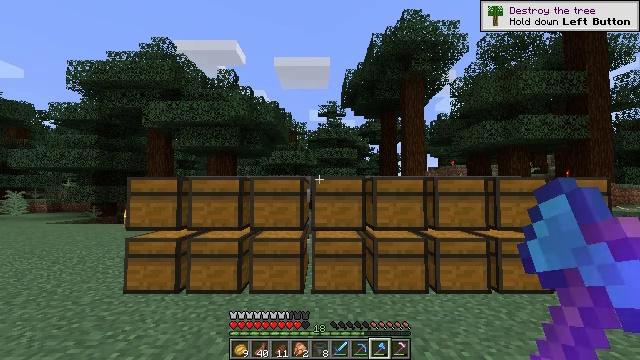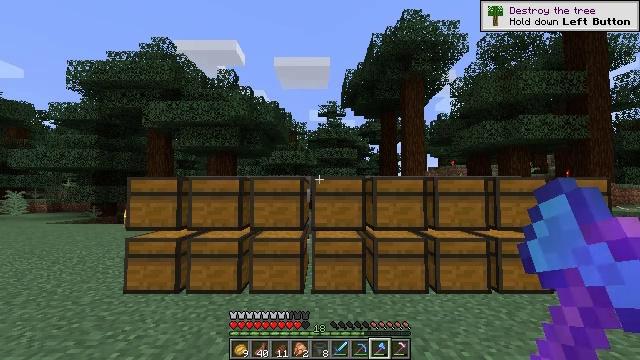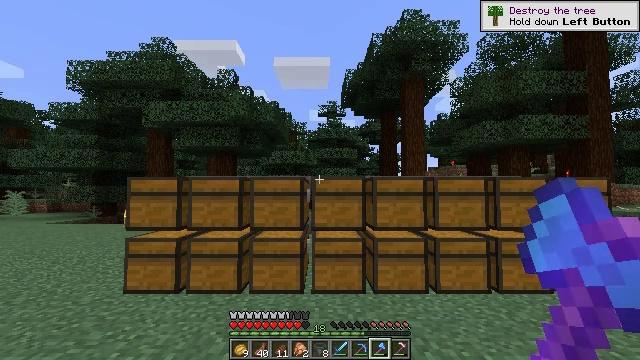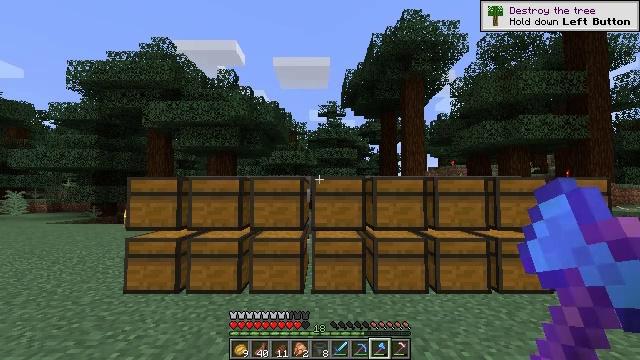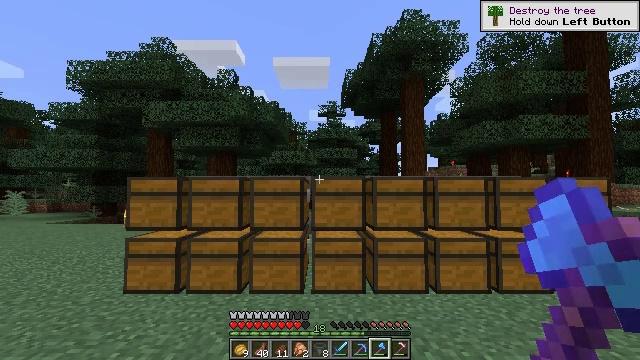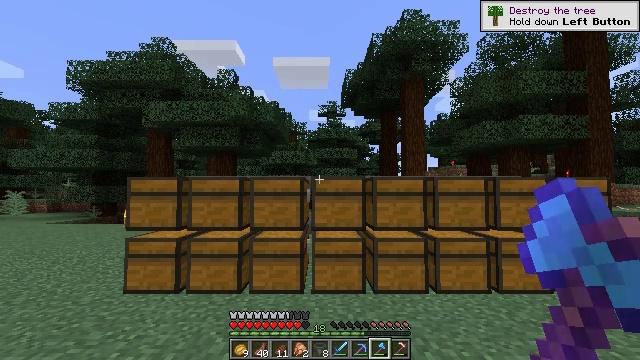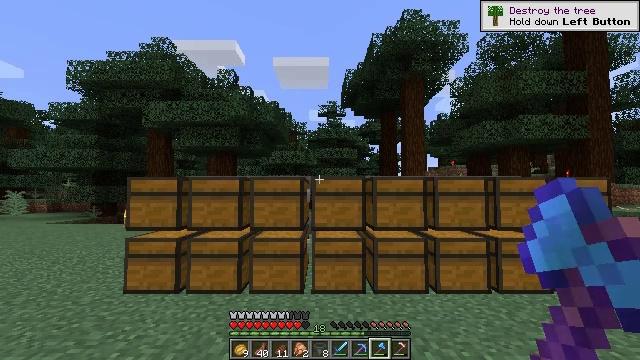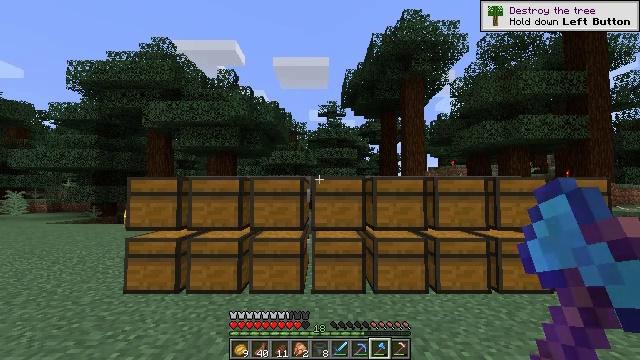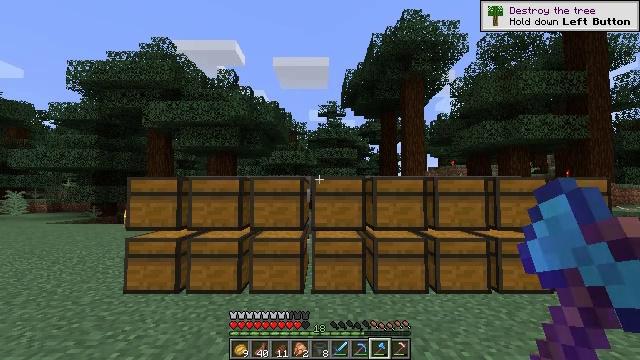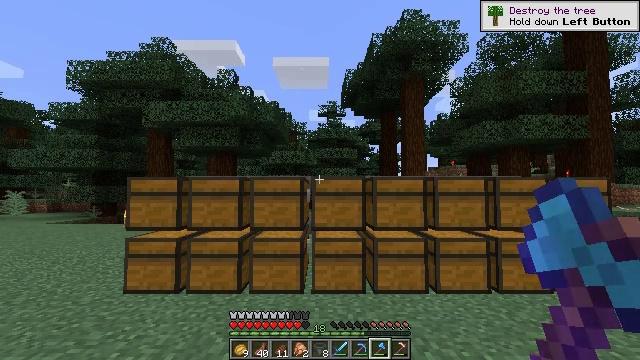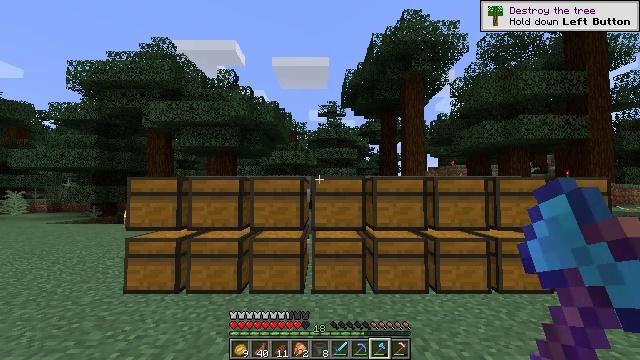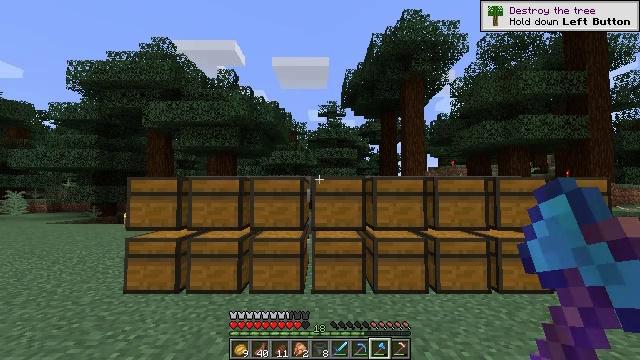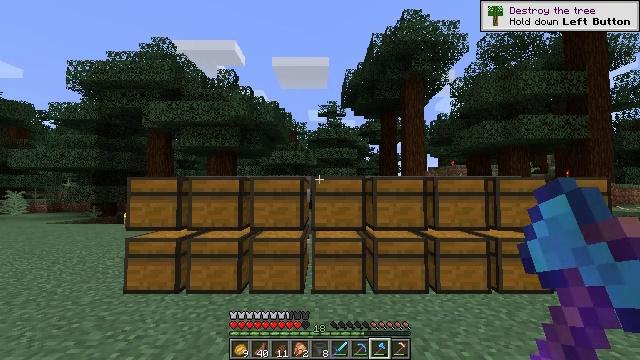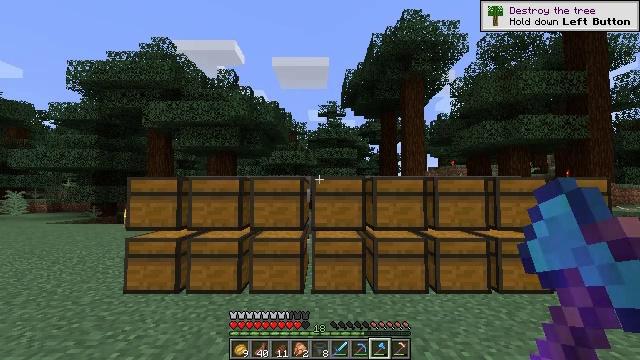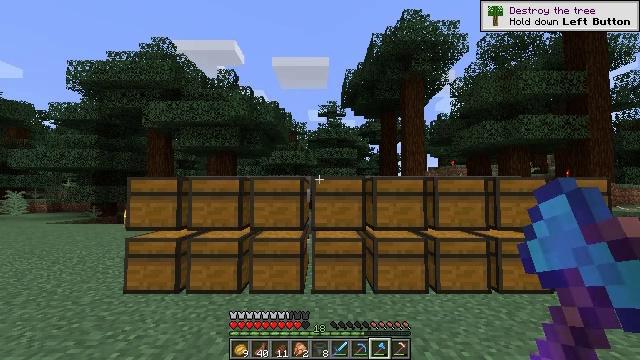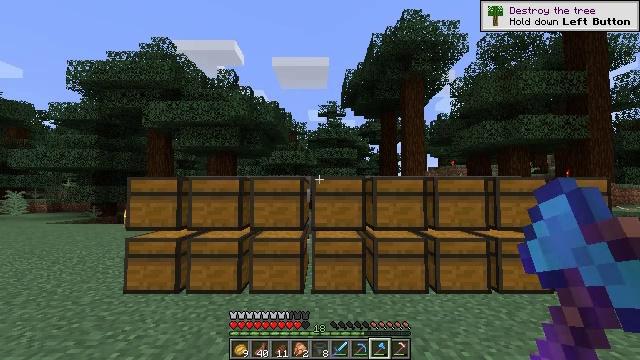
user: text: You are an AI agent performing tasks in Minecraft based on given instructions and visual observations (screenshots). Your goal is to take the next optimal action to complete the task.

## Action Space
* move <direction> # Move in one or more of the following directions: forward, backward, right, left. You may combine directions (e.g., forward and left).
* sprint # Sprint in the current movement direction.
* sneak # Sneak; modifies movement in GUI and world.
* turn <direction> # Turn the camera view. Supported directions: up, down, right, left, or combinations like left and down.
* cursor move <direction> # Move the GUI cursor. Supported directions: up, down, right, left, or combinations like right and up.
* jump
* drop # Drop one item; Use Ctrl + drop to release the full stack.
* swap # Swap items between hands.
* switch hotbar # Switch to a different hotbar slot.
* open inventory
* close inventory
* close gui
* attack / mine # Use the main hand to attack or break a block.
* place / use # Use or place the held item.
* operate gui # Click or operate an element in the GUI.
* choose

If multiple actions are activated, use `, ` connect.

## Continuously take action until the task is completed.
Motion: motion action
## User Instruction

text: Mine the large fern from the ground.
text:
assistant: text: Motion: no_op
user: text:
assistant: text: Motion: no_op
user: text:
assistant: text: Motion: no_op
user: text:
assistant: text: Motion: no_op
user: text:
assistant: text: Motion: no_op
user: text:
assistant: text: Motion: no_op
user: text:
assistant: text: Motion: no_op
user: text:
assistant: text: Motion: no_op
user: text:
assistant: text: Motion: no_op
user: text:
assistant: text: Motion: no_op
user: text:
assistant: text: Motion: no_op
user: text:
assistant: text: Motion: no_op
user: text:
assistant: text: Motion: no_op
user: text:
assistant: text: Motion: no_op
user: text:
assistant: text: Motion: no_op
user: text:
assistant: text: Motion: no_op
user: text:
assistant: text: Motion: no_op
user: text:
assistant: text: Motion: no_op
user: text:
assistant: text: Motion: no_op
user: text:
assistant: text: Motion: no_op
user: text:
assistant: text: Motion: no_op
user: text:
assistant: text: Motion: no_op
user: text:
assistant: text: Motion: no_op
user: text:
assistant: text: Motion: no_op
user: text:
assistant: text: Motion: no_op
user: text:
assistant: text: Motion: no_op
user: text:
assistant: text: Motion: no_op
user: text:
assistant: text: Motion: no_op
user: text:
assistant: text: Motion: no_op
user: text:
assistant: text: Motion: no_op